Field crop: maize
Growth stage: 2
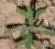
Species: atriplex